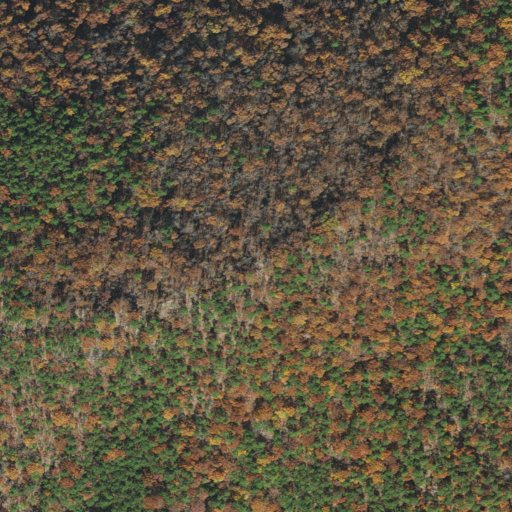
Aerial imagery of mountain in Arkansas named North Deckard Mountain containing deciduous forest, mixed forest, evergreen forest, and open development